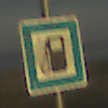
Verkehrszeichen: Tankstelle
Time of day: SunriseSunset
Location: Outdoor (Nature)
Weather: PartlyCloudy
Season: Summer
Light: Natural